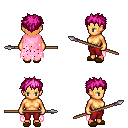
a pixel art fantasy rpg character, female body template, human, tanned skin, pink tattered cape, red pants, pink bedhead hairstyle, brown slippers, spear, four views (front, back, left, right), 2x2 character sprite sheet, small pixel art, hard edges, no anti-aliasing